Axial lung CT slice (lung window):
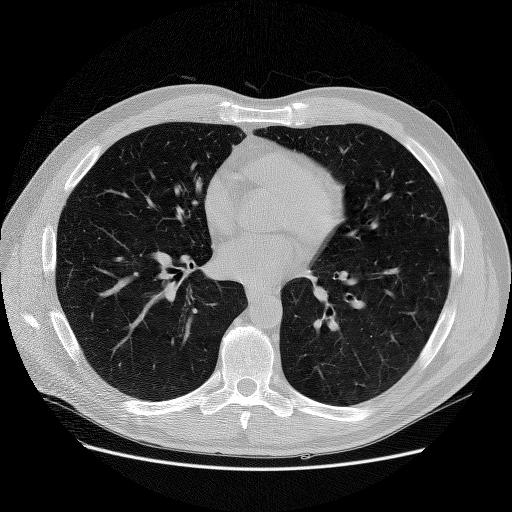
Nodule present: no